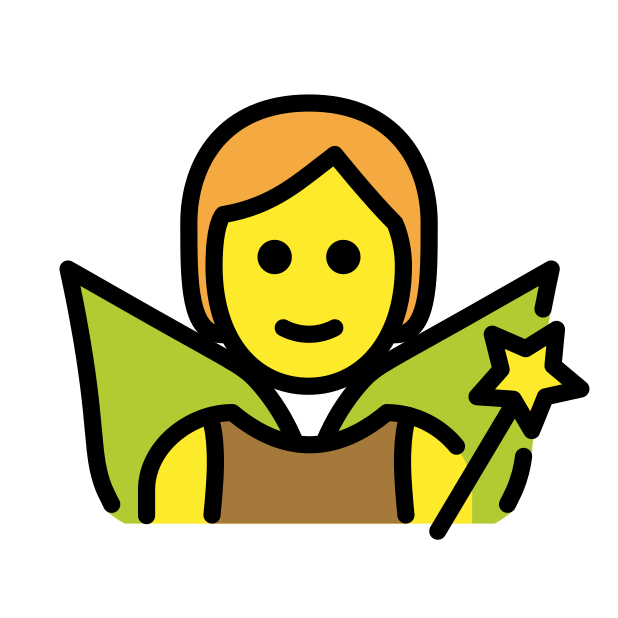
fairy